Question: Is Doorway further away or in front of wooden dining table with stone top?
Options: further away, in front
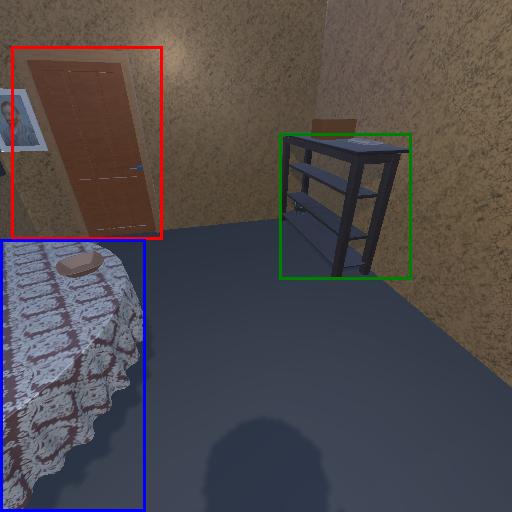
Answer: further away